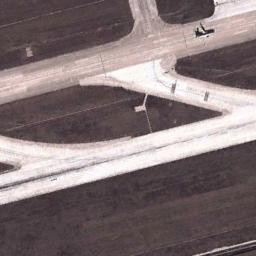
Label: runway